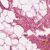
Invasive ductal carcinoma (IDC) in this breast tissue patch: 0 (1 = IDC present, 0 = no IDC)